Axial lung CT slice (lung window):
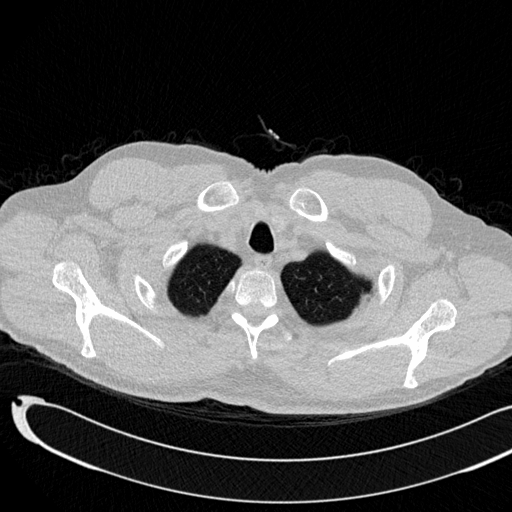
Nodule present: no